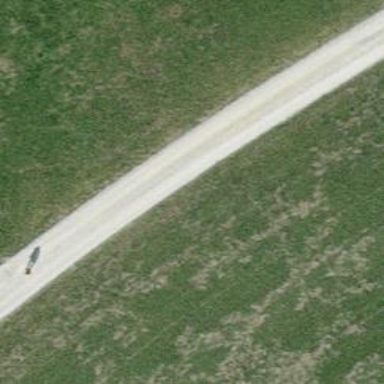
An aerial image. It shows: Track with fine gravel surface. The track has grade2 tracktype.